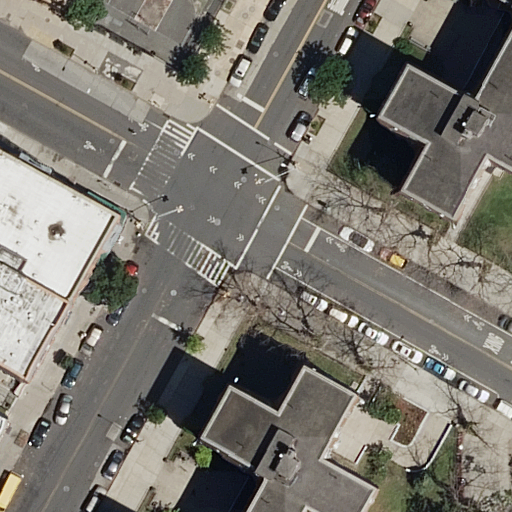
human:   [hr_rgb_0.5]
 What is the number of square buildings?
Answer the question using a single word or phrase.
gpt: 0

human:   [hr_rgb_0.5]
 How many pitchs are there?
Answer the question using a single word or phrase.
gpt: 1

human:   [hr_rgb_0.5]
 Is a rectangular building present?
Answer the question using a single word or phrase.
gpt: yes

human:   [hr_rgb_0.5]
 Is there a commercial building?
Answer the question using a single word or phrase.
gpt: no

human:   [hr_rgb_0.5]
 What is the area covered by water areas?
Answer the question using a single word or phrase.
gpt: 0m2

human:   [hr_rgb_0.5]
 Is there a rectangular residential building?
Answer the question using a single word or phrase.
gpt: yes

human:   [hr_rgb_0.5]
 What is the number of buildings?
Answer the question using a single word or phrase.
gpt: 6

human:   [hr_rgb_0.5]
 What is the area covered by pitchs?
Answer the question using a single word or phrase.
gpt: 163m2

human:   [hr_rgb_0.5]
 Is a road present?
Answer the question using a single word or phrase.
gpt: yes

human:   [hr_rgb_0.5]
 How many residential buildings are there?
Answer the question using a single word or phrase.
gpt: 6

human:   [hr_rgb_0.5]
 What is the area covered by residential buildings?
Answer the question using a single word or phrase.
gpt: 2011m2

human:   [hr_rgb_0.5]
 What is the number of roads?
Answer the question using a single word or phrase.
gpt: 13

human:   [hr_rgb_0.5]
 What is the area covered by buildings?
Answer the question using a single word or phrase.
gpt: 2011m2

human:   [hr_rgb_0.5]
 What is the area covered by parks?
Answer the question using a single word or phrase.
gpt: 3452m2

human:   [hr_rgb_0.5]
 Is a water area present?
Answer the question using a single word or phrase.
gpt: no

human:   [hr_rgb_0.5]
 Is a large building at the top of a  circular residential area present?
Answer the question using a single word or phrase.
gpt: no

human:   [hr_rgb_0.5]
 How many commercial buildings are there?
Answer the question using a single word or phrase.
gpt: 0

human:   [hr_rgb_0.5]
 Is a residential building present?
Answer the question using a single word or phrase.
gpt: yes

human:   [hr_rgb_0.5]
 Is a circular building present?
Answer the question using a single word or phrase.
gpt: no

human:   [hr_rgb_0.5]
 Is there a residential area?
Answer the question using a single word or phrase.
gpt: yes

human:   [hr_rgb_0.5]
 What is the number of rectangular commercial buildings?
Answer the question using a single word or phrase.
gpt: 0

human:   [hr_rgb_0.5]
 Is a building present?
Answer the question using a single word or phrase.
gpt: yes

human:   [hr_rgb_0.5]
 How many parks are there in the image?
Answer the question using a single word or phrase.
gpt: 1

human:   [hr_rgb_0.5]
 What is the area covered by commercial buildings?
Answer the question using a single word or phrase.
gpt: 0m2

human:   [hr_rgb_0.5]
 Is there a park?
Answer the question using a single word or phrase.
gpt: yes

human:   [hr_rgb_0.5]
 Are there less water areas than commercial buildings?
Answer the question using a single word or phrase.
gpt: no

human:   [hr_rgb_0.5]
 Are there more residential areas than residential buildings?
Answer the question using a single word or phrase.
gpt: no

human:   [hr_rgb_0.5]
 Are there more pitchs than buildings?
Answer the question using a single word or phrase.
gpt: no

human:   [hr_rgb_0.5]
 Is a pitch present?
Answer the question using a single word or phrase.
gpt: yes

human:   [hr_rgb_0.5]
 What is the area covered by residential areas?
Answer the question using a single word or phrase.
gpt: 4906m2

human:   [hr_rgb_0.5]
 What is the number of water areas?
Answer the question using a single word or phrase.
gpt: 0

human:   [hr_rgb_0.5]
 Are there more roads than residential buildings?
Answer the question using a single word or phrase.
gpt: yes

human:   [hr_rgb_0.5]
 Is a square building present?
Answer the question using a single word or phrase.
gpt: no

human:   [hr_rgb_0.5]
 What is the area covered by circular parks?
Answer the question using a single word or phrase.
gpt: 0m2

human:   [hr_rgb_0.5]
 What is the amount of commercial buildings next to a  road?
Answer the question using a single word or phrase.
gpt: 0

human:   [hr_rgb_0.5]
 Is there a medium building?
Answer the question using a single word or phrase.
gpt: yes

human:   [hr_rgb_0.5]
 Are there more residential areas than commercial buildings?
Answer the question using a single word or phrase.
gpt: yes

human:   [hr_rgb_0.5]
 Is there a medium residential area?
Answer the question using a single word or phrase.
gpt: no

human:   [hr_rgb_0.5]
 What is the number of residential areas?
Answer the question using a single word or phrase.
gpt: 1

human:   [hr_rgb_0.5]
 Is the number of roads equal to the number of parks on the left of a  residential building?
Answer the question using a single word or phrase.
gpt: no

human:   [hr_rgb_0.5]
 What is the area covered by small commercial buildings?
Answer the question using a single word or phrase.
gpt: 0m2

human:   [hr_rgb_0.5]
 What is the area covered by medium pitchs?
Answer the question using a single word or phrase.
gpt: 163m2

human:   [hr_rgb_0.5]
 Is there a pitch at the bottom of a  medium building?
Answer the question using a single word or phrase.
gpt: no

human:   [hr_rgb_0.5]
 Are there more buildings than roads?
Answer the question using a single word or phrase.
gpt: no

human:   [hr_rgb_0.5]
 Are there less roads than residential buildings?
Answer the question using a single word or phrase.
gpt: no

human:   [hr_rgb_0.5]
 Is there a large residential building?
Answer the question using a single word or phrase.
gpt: yes

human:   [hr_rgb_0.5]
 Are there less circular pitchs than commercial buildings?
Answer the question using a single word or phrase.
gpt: no

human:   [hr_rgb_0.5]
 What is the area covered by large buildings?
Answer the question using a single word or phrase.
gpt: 548m2

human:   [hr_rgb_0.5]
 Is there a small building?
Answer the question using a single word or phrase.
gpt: no

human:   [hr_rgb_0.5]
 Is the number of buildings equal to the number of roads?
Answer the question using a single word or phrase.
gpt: no

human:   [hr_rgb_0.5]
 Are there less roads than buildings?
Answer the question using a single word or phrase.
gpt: no

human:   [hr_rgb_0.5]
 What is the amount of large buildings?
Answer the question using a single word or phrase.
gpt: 1

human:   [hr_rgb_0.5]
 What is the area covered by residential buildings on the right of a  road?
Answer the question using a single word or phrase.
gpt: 1034m2

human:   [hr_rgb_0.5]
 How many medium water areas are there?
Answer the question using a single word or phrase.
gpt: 0

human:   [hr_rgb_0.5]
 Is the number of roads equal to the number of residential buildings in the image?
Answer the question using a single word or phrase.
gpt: no

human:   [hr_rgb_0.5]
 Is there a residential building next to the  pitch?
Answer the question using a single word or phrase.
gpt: yes

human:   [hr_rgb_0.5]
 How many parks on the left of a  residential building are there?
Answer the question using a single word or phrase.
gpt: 1

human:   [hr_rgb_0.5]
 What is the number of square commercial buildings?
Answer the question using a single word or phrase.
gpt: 0

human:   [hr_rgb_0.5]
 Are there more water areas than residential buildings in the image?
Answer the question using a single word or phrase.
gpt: no

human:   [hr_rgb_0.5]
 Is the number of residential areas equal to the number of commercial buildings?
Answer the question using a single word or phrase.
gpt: no

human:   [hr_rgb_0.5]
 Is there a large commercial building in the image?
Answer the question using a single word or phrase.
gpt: no

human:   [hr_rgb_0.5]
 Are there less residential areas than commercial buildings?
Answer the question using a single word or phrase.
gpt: no

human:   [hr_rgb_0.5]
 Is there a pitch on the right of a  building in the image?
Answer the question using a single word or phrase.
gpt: yes

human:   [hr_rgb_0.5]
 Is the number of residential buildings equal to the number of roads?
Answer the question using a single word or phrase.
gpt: no